Field crop: tomato
Growth stage: 1
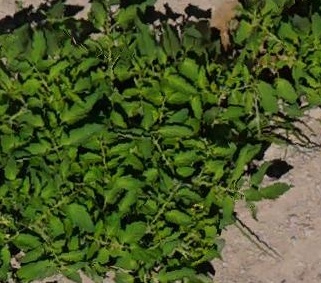
Species: tomato